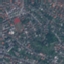
Label: Residential